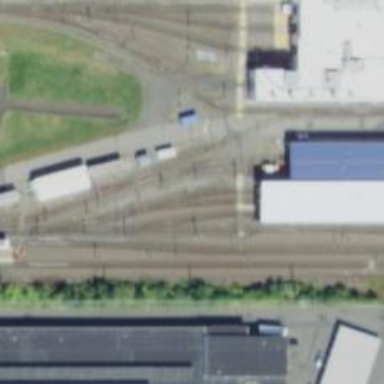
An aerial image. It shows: Light rail service yard with electrified contact lines.